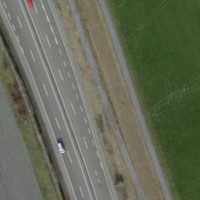
EUNIS habitat code: 57
Species observed at this site:
Milvus milvus